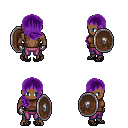
a pixel art fantasy rpg character, male body template, human, dark skin, brown sleeveless shirt, magenta pants, purple right-swept hairstyle, metal gloves, ghillies, shield, four views (front, back, left, right), 2x2 character sprite sheet, small pixel art, hard edges, no anti-aliasing